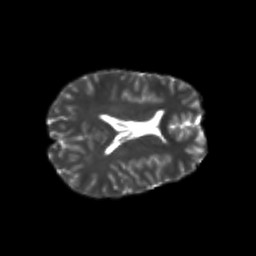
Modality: T2w
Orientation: axial
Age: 24
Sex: male
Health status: healthy
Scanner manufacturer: philips
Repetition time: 7.478 s
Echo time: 0.08753 s